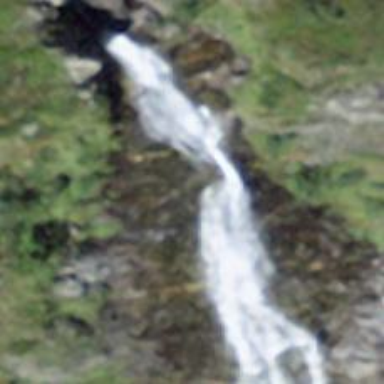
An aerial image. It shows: Beautiful waterfall in nature.